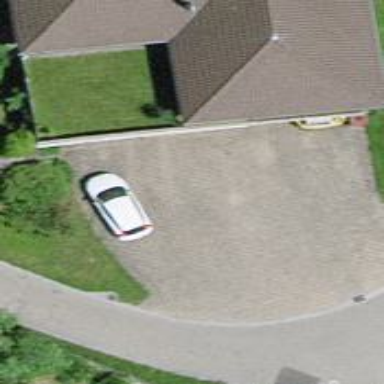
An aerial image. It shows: Parking entrance.